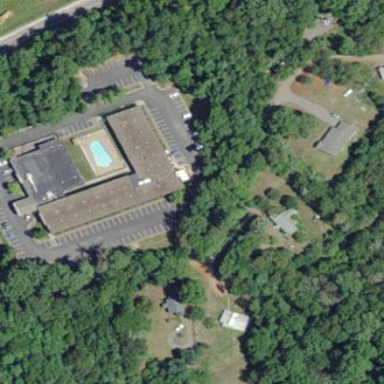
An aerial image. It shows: Hotel building.